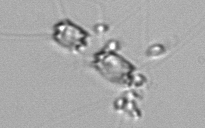
Label: Chaetoceros_didymus_TAG_external_flagellate